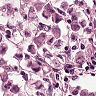
Metastatic tissue present: yes